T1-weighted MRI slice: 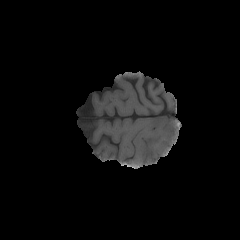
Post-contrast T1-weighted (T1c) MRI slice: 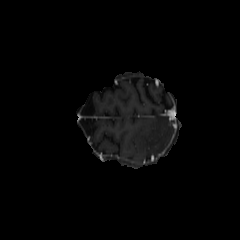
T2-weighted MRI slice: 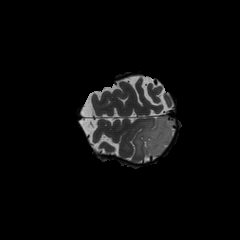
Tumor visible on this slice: yes